Question: I have created an app with some views and also there is a list button on the top left corner to display and hide list on tap event.
some how I am able to hide it on tab but don't know how to display it again. By default it should be hidden but on tap of that button it should hide and show it self depending on current property.
'''
iconCls: 'list',
iconMask: true,
ui: 'plain',
handler: function() {
Ext.getCmp('ext-ListNavigation-1').hide();
}
'''
And list view code
'''
Ext.define('ov_app.store.NavigationItems', {
extend: 'Ext.data.Store',
config:{
model: 'ov_app.model.Items',
data:[
{ items:"Services"},
{ items:"Solutions"},
{ items:"About Us"},
{ items:"Why Singapore"},
{ items:"Contact Us"}
]
}
});
'''
the user inter phase looks something like this

As you can see i what to hide and show this (services,solution, etc.. )
on tap of the list button above the list.
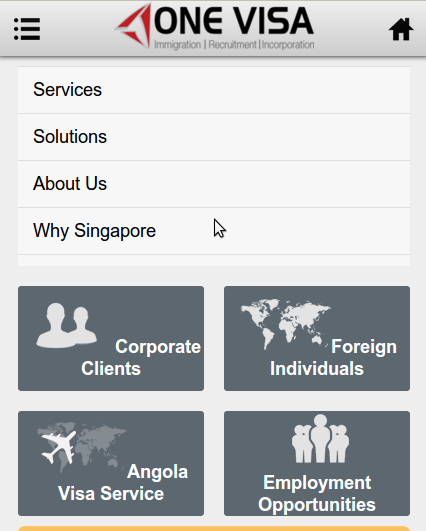
Answer: '''
var list = Ext.getCmp('ext-ListNavigation-1');
if (list.isHidden()) {
list.show();
}
else {
list.hide();
}
'''